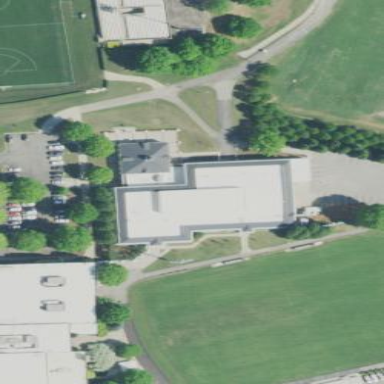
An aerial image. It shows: College building.